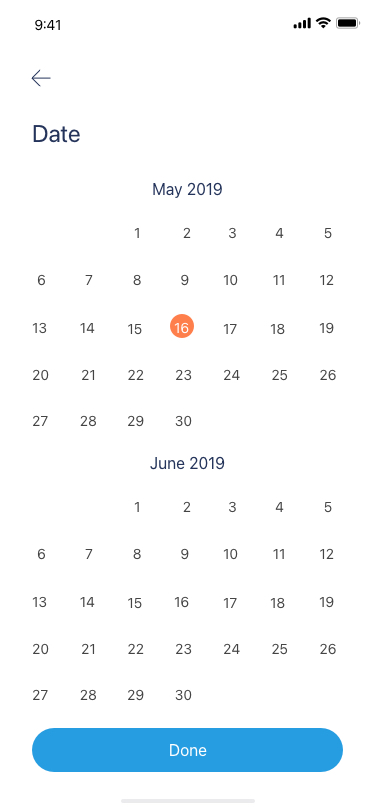
Text in this UI design:
1
2
3
4
5
6
7
8
9
10
11
12
13
14
15
16
17
18
19
20
21
22
23
24
25
26
27
28
29
30
May 2019
1
2
3
4
5
6
7
8
9
10
11
12
13
14
15
16
17
18
19
20
21
22
23
24
25
26
27
28
29
30
June 2019